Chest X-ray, PA view. Patient: 62 years old, sex F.
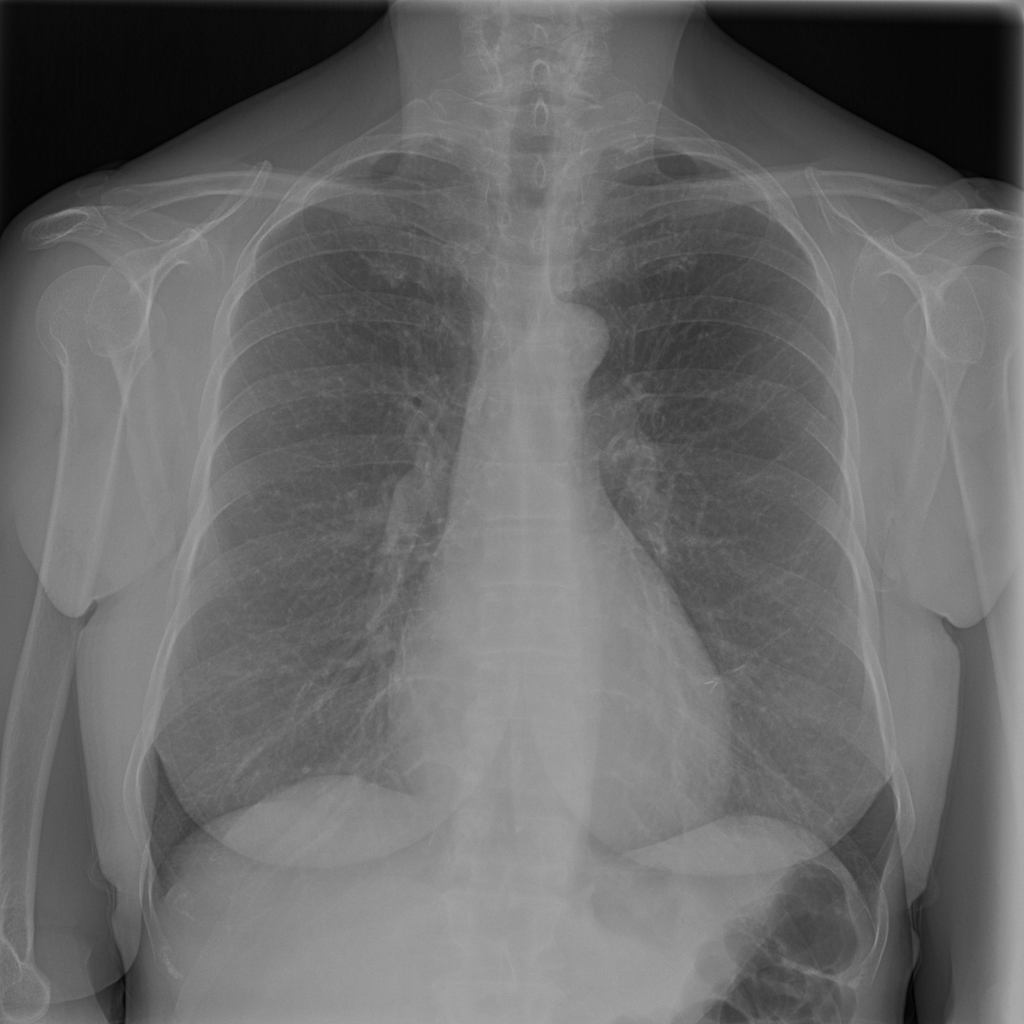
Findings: Infiltration